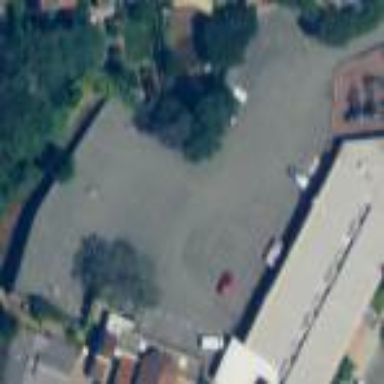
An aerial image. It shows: Parking area with asphalt surface located next to schoolyard.